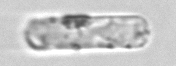
Label: Dactyliosolen_fragilissimus